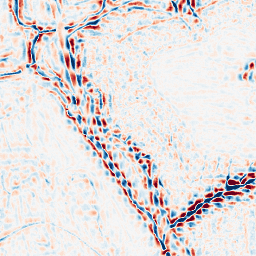
Category: wavelet
Decomposition family: wavelet_dwt
Decomposition parameters: wavelet: db4
level: 3
Upsampling method: cubic_mitchell
Upsampling parameters: scale: 8
Upsampling scale: 8